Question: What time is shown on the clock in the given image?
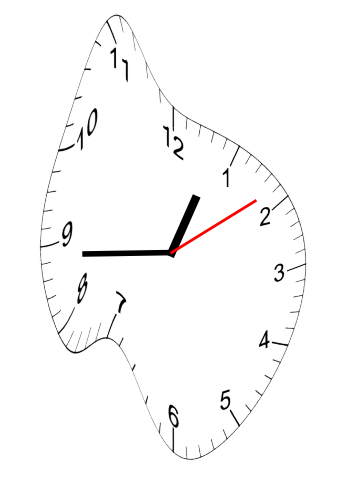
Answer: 12:44:09